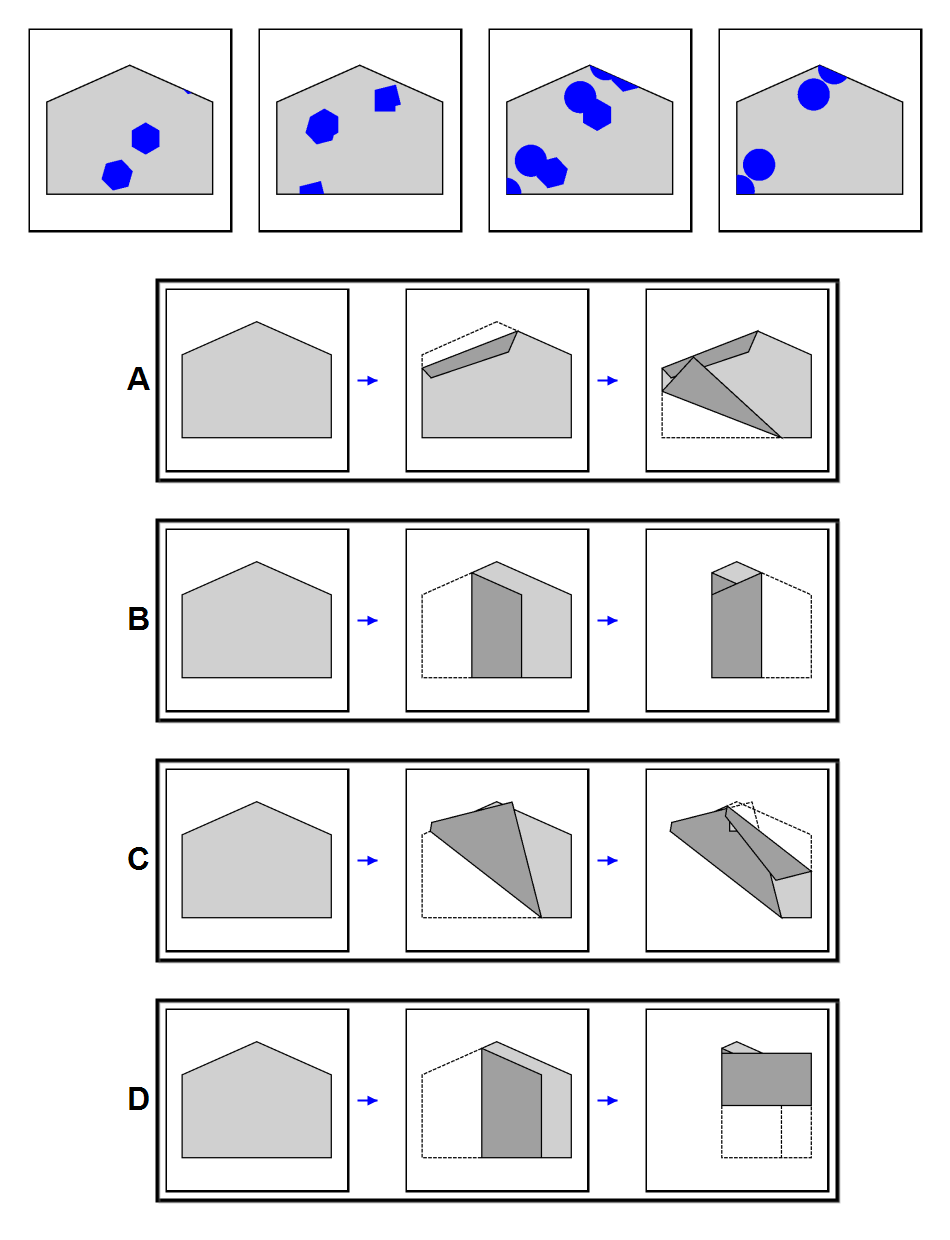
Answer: C